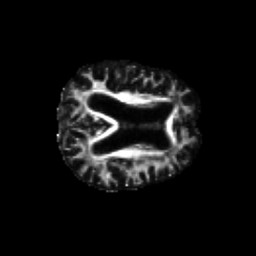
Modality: FA
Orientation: axial
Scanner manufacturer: siemens
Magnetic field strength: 3 T
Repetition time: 6.8 s
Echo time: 0.093 s